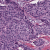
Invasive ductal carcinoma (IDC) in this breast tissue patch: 0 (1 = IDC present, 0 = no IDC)